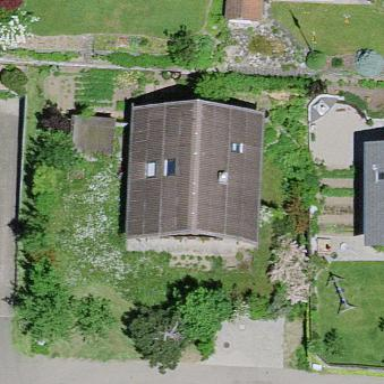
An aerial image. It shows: Residential building.